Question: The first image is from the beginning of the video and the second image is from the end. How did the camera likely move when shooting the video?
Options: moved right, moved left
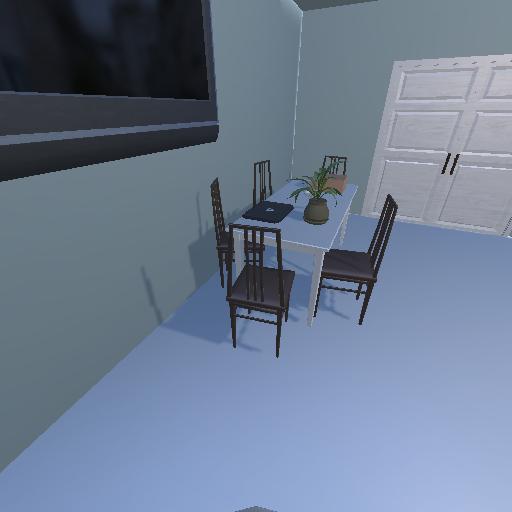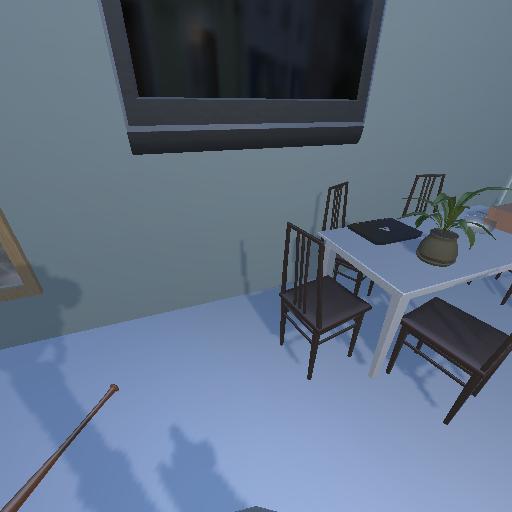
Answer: moved right